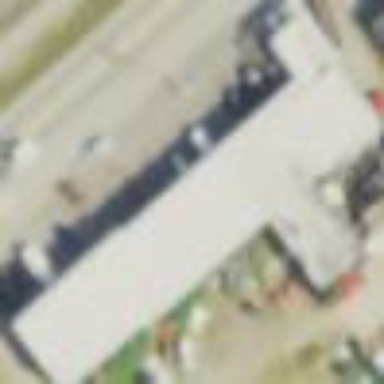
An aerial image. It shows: Car repair shop located in building.